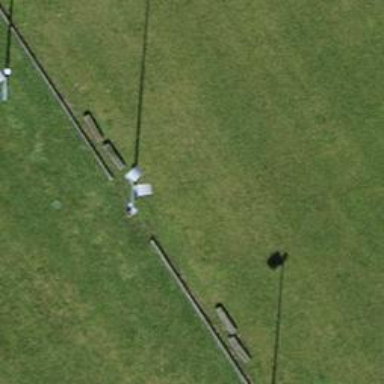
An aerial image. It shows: Floodlight.